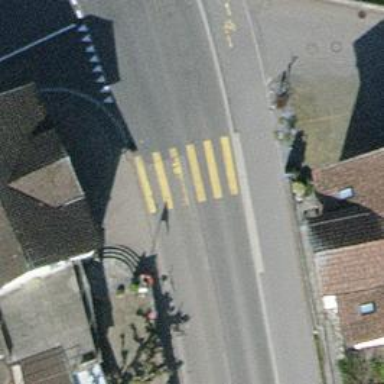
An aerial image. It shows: Marked crossing with zebra stripes on the road.